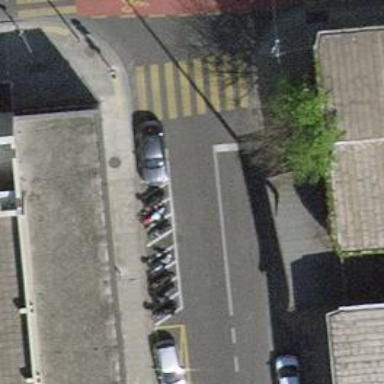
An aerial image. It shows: Motorcycle parking facility.